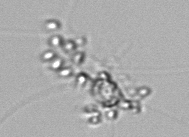
Label: Chaetoceros_didymus_TAG_external_flagellate